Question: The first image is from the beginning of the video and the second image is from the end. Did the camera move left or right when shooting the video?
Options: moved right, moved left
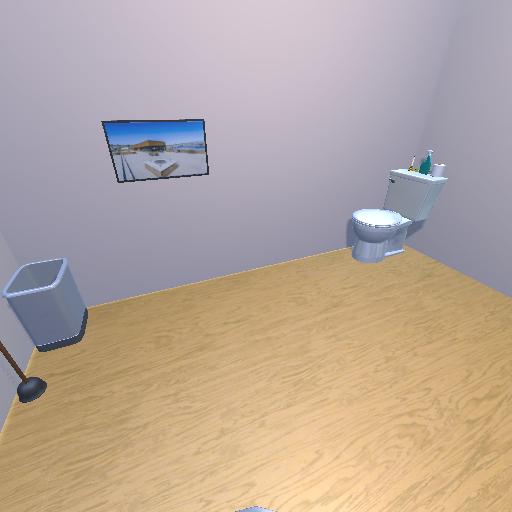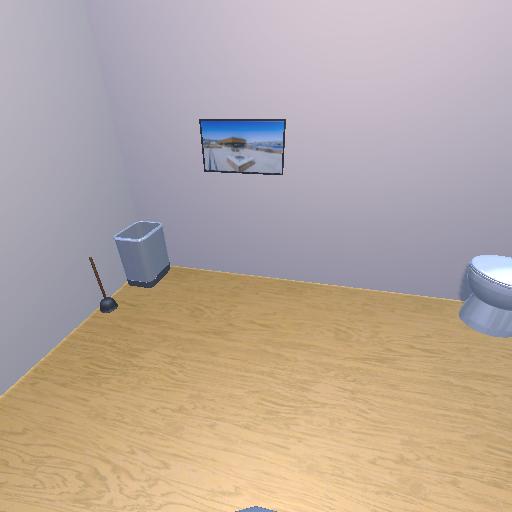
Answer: moved right